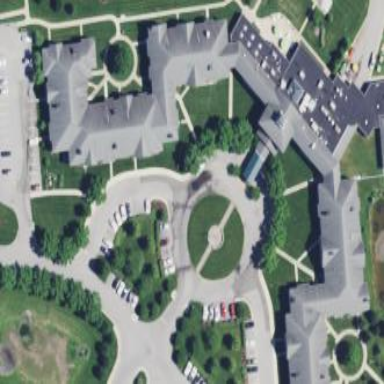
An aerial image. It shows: Nursing home building.